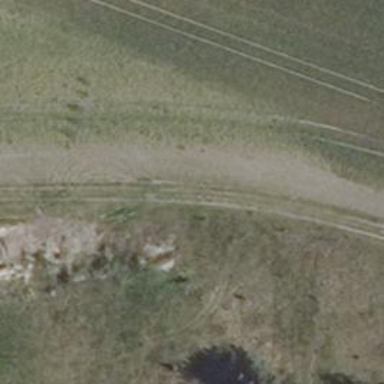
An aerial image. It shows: Grass track with grade3 surface.